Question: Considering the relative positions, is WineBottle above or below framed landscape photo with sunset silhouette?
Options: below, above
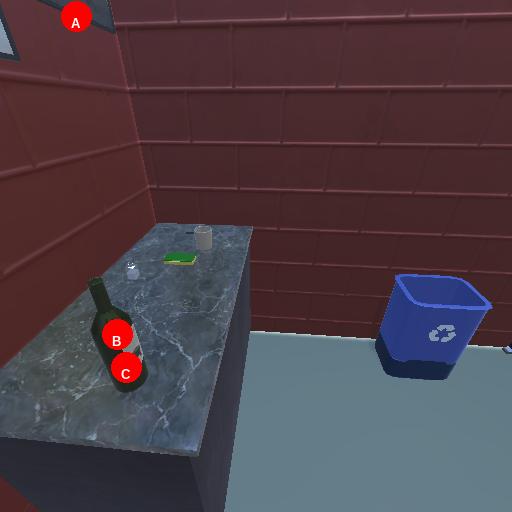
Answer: below